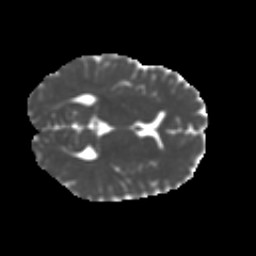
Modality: MD
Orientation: axial
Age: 11
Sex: male
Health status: ill
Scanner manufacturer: ge
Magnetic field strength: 3 T
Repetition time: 6.752 s
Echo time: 0.079 s